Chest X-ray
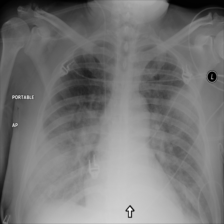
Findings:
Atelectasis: negative
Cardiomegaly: negative
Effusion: positive
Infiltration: positive
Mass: negative
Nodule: negative
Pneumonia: positive
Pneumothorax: negative
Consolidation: negative
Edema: positive
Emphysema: negative
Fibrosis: negative
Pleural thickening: negative
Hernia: negative